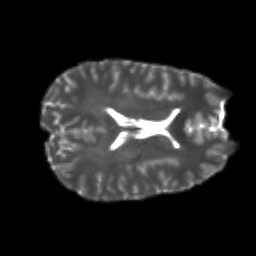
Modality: T2w
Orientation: axial
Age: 23
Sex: male
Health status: healthy
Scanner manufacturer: philips
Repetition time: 7.477 s
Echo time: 0.08753 s